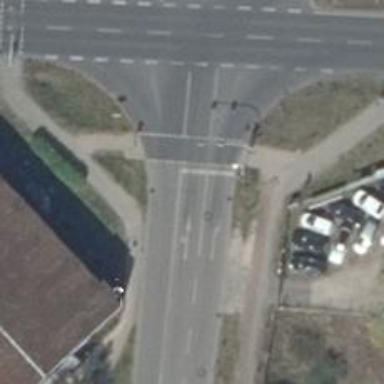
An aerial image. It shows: Road with traffic signals.